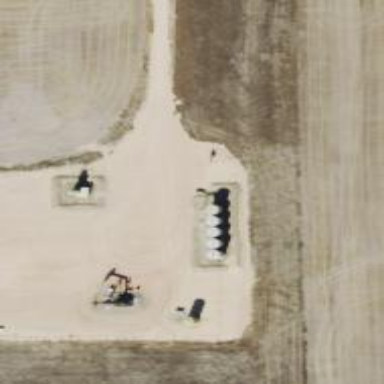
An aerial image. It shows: Storage tank with man-made structure.